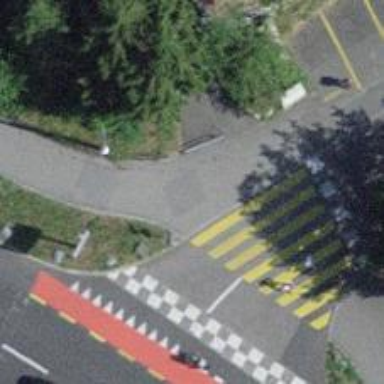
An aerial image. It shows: Kerb barrier.